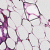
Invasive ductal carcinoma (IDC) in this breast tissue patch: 0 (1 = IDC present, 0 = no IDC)